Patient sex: M
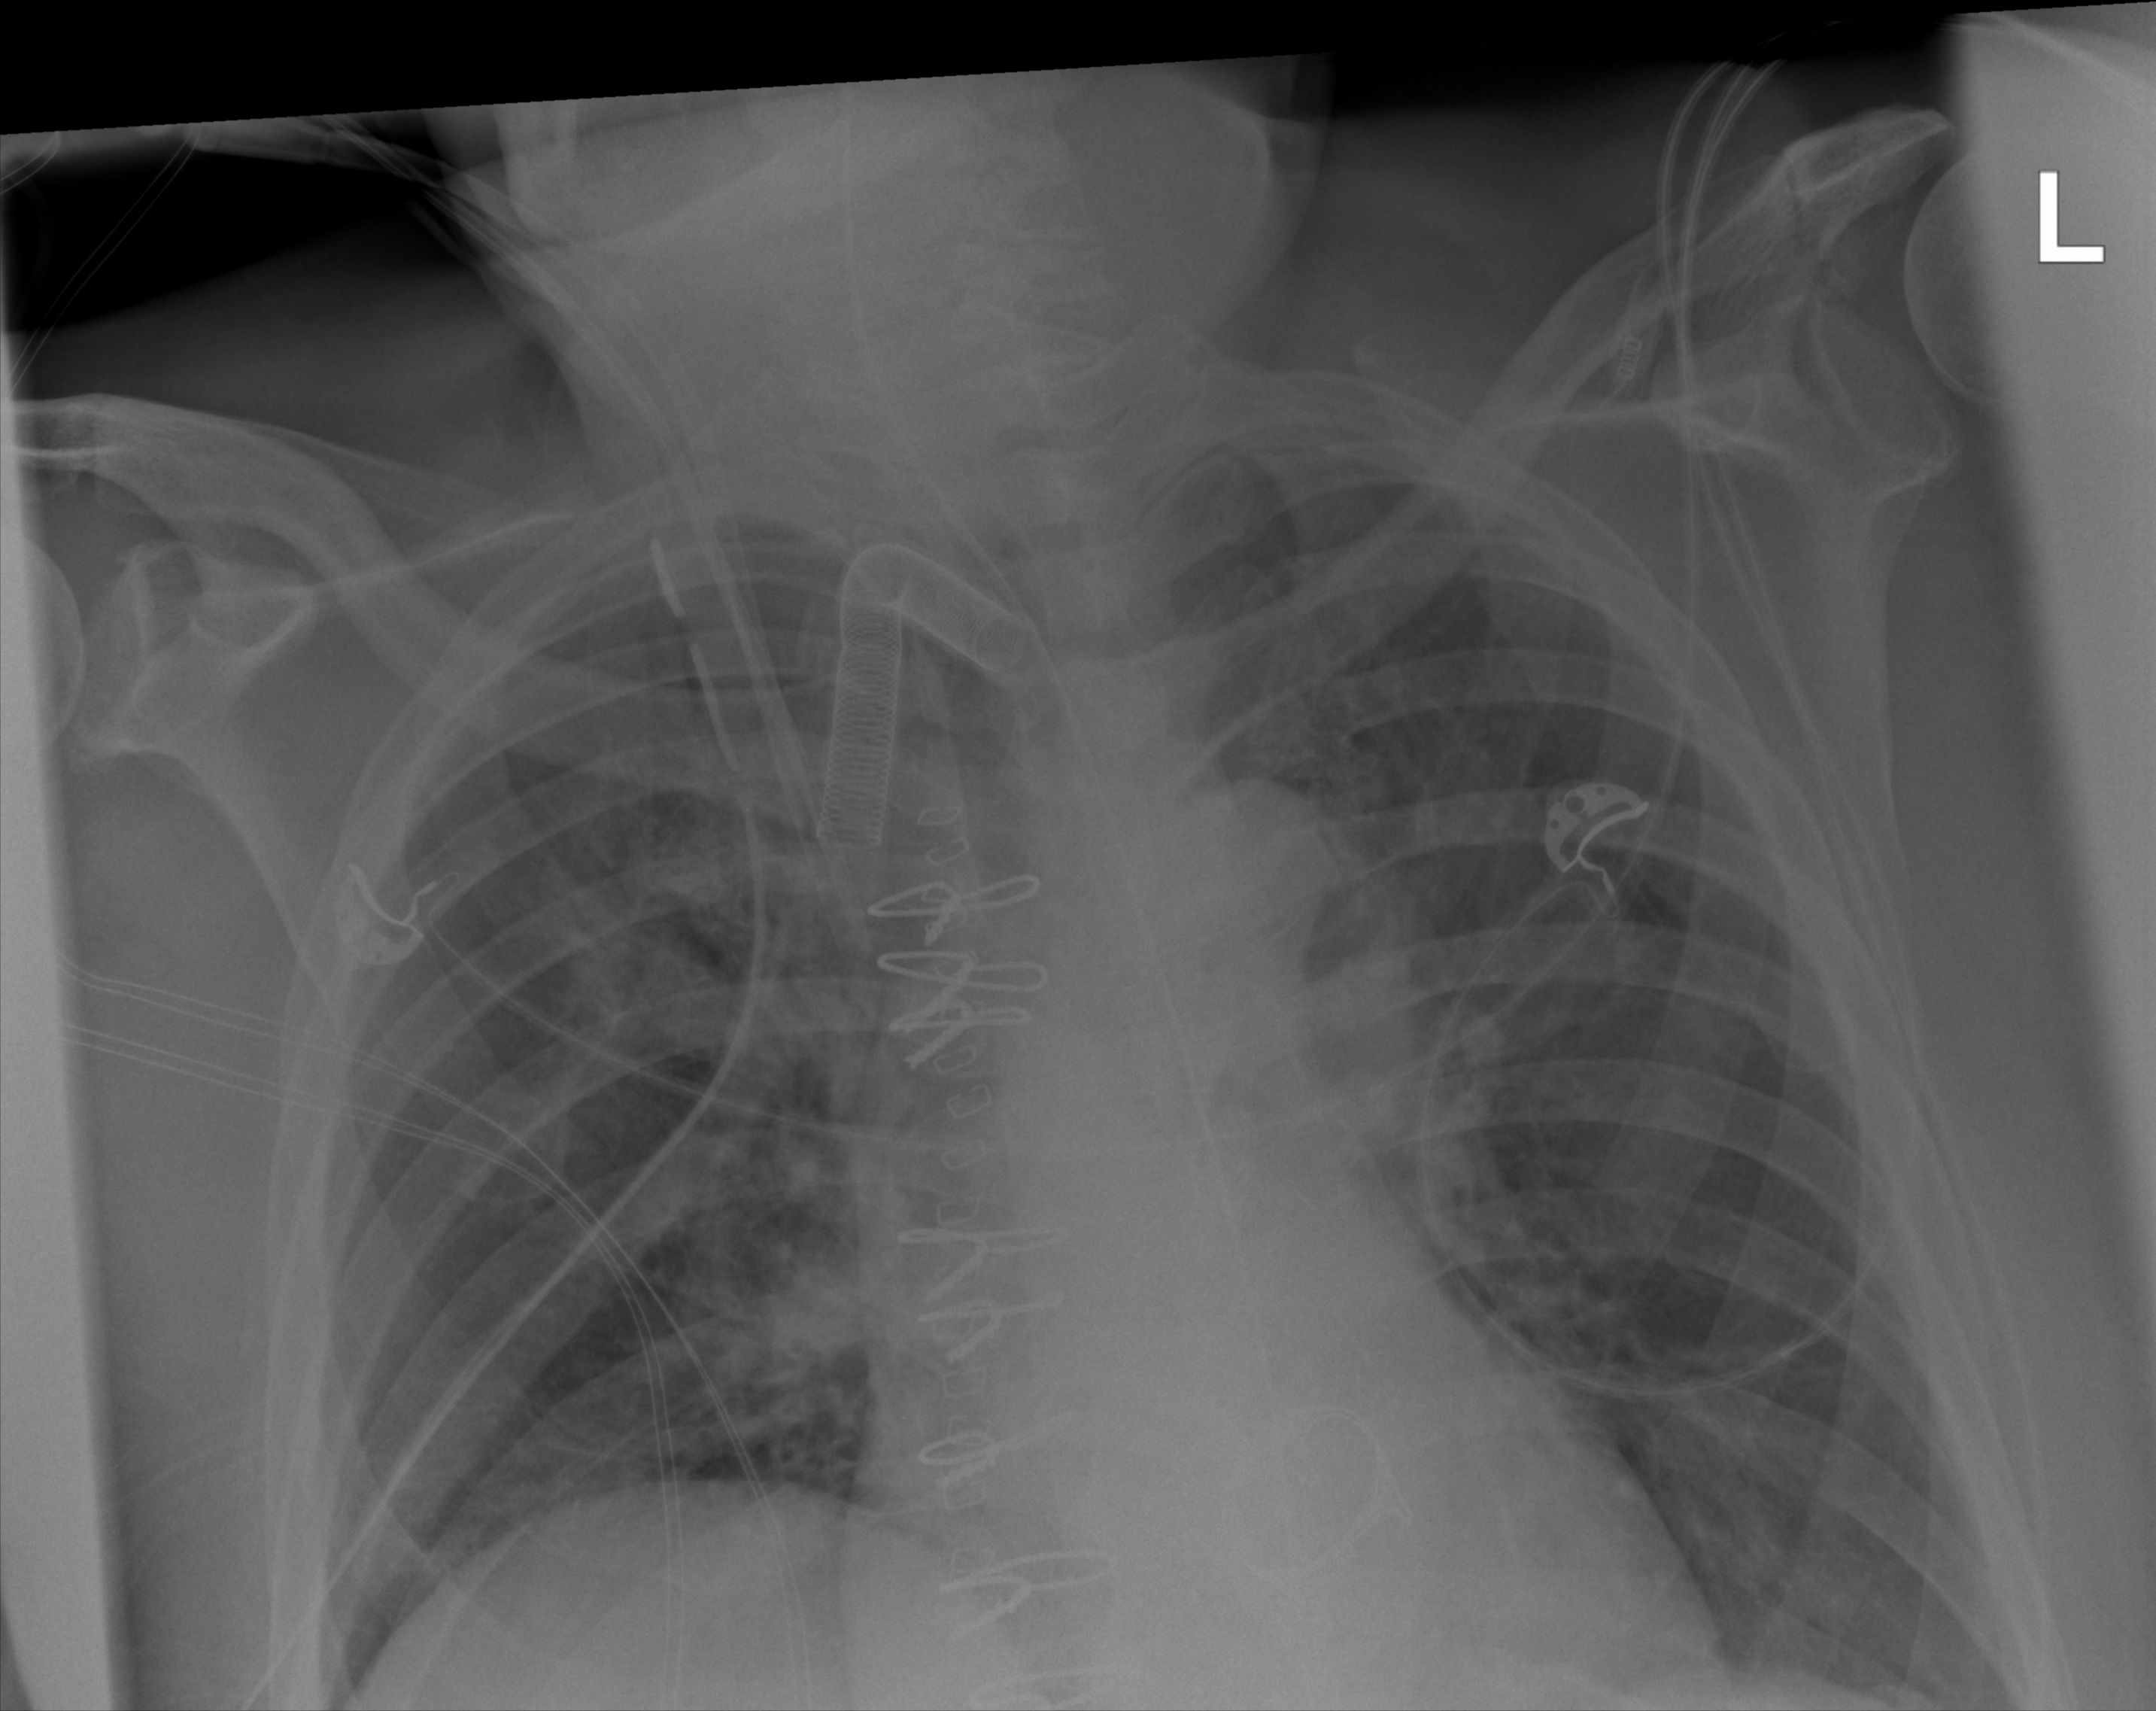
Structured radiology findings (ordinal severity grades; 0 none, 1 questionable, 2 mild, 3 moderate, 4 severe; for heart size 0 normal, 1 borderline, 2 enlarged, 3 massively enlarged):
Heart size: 1
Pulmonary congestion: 2
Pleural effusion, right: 0
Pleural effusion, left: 0
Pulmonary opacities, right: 2
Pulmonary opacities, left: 2
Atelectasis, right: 0
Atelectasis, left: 0